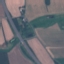
Land use / land cover: Highway